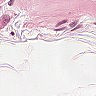
Metastatic tissue present: no